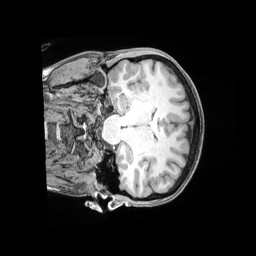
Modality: T1w
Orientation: coronal
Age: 37
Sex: female
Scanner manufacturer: siemens
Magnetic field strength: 3 T
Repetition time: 2 s
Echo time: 0.00211 s